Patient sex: M
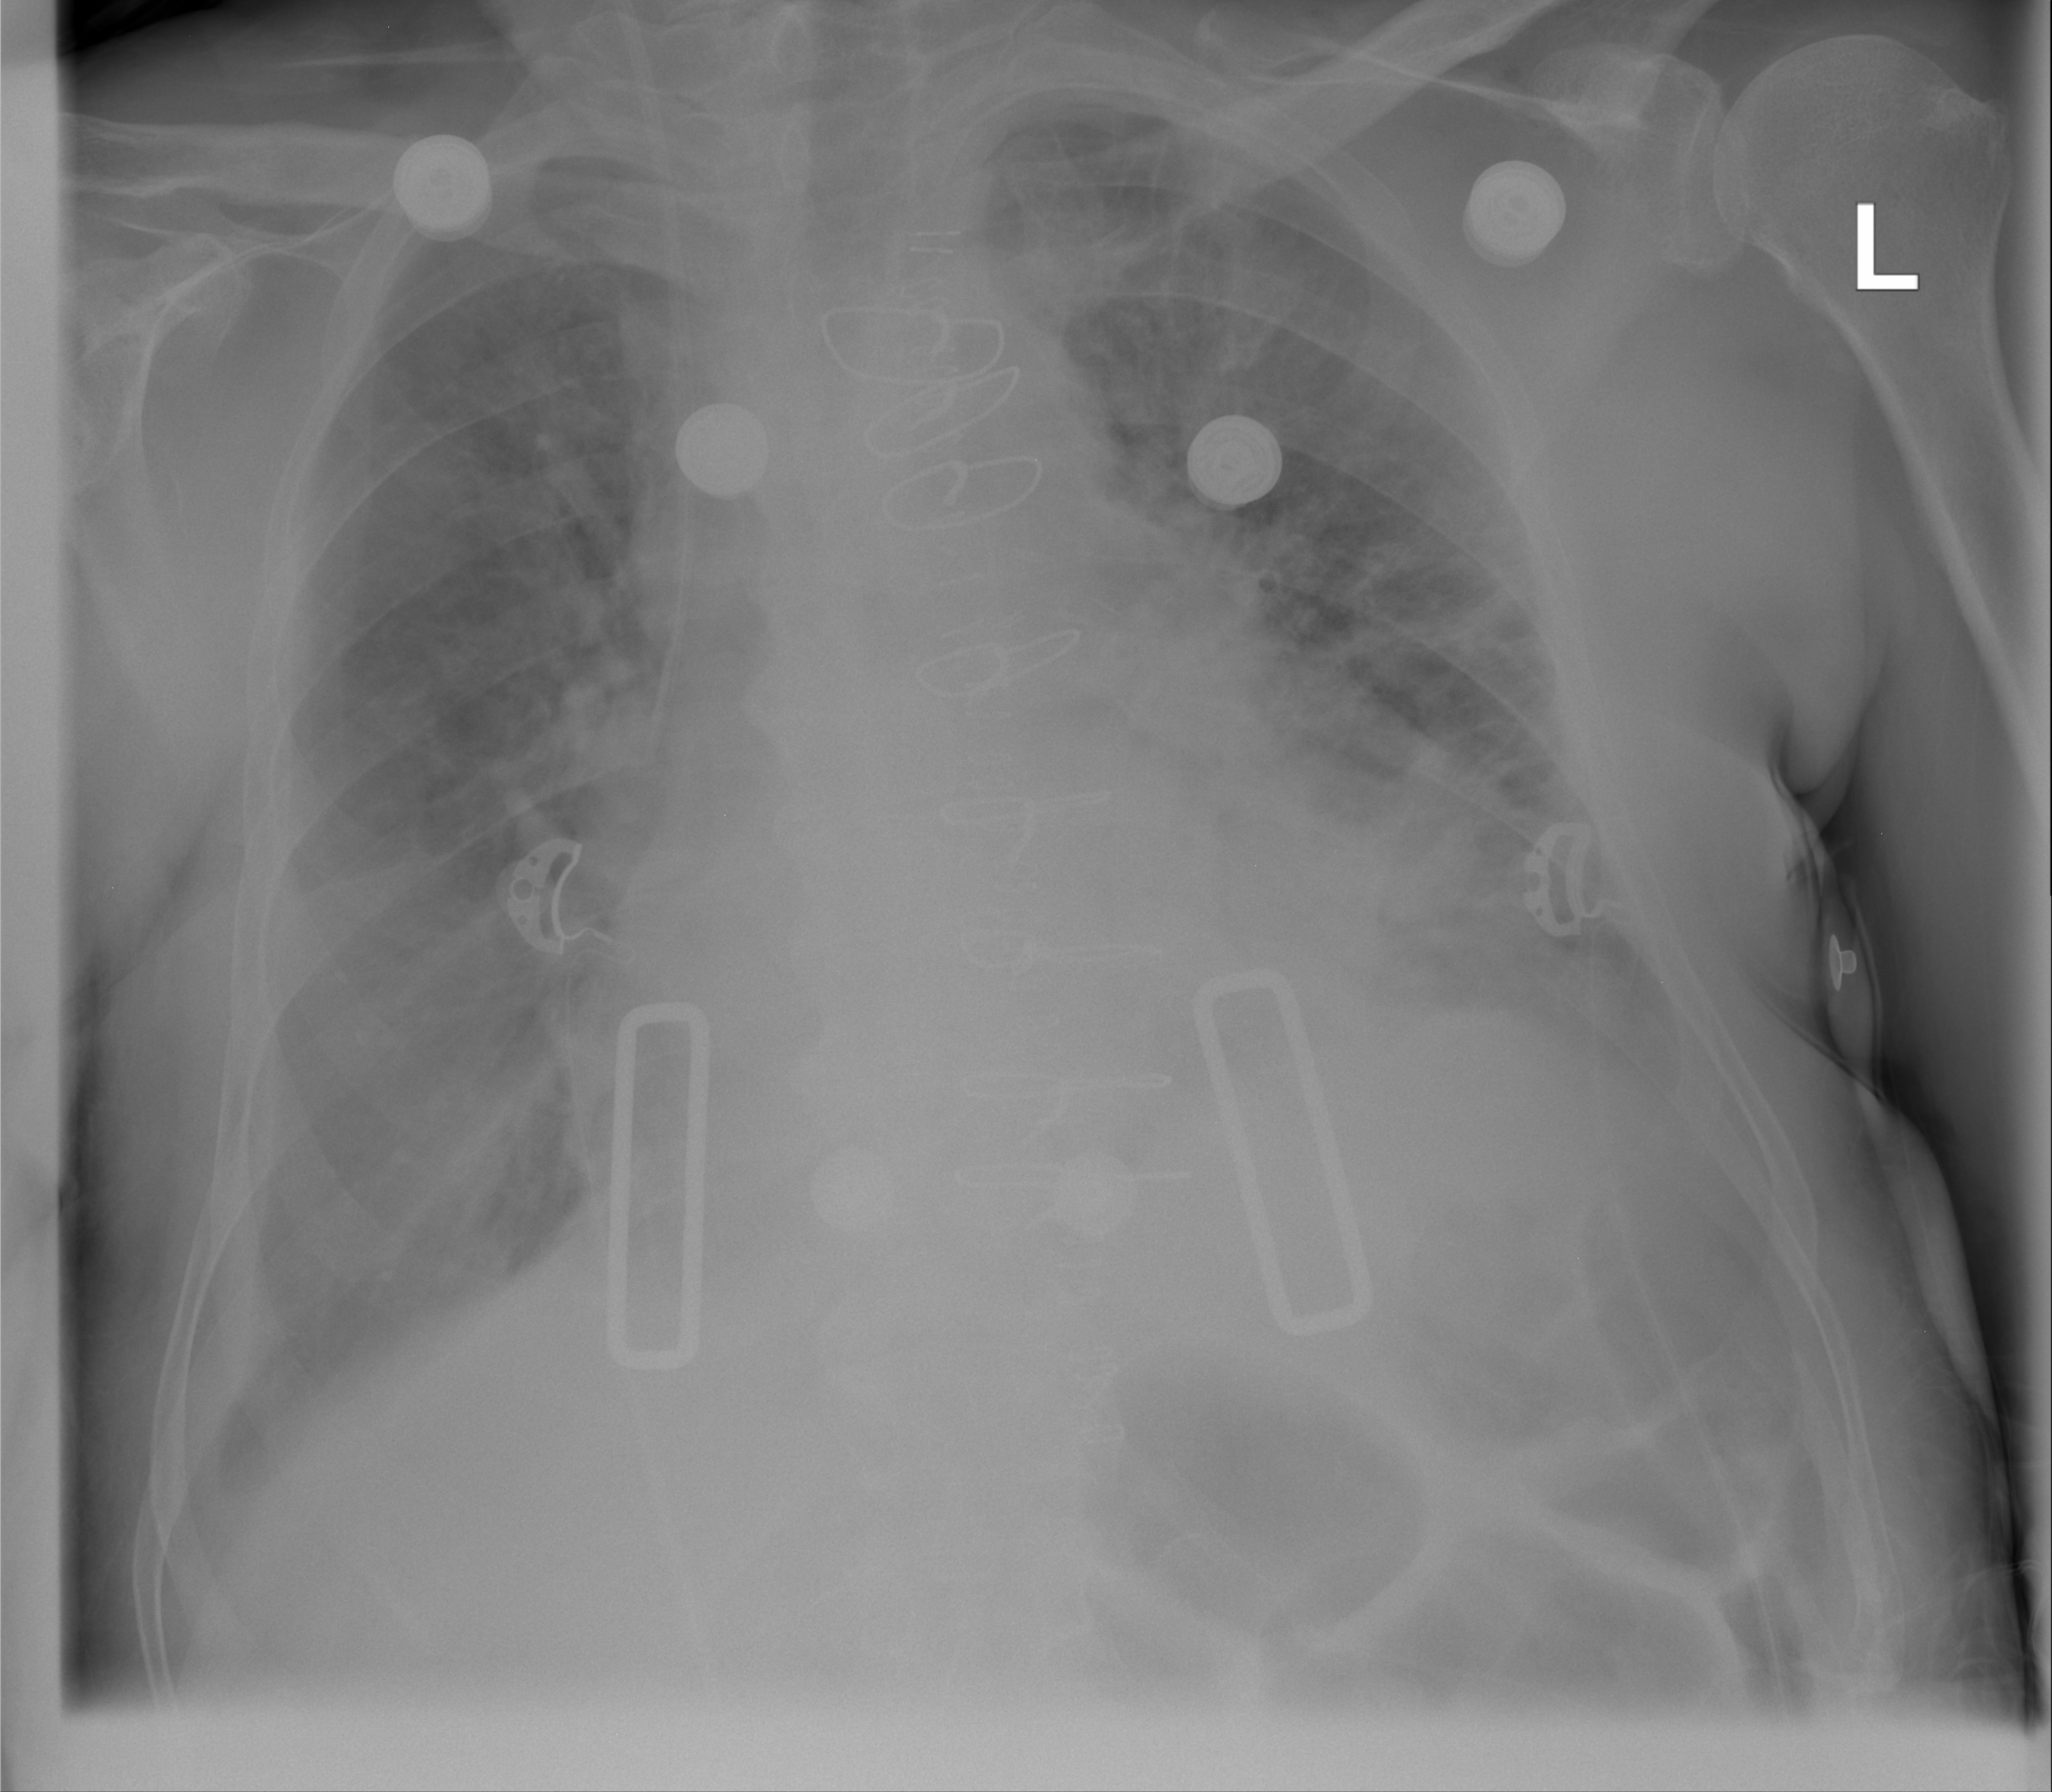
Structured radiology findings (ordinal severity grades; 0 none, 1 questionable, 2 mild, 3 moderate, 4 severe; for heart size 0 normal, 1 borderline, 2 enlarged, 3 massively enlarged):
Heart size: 2
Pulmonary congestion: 3
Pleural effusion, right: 2
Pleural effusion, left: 2
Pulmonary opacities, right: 3
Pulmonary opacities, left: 3
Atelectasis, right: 3
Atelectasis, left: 2